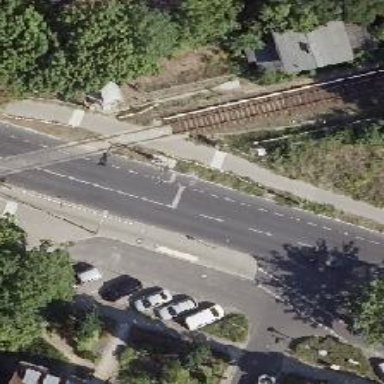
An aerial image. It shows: Railway crossing with lights and double half barrier.